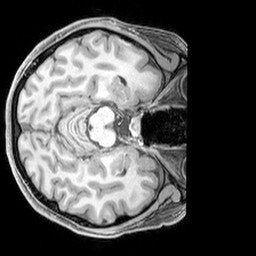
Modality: T1w
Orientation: axial
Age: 27
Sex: female
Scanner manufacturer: siemens
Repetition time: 2.3 s
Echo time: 0.00226 s